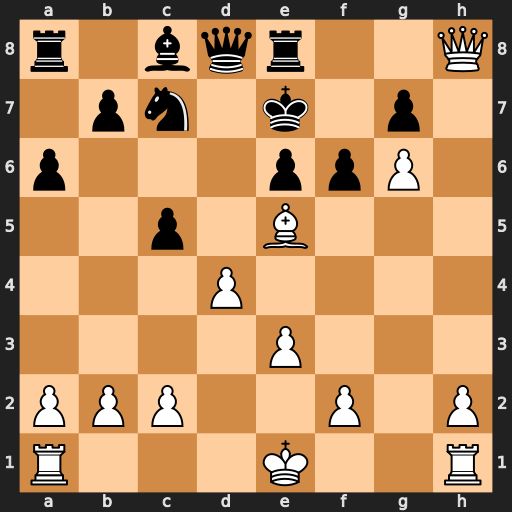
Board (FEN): r1bqr2Q/1pn1k1p1/p3ppP1/2p1B3/3P4/4P3/PPP2P1P/R3K2R
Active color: w
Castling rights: KQ
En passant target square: -
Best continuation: Qxg7#